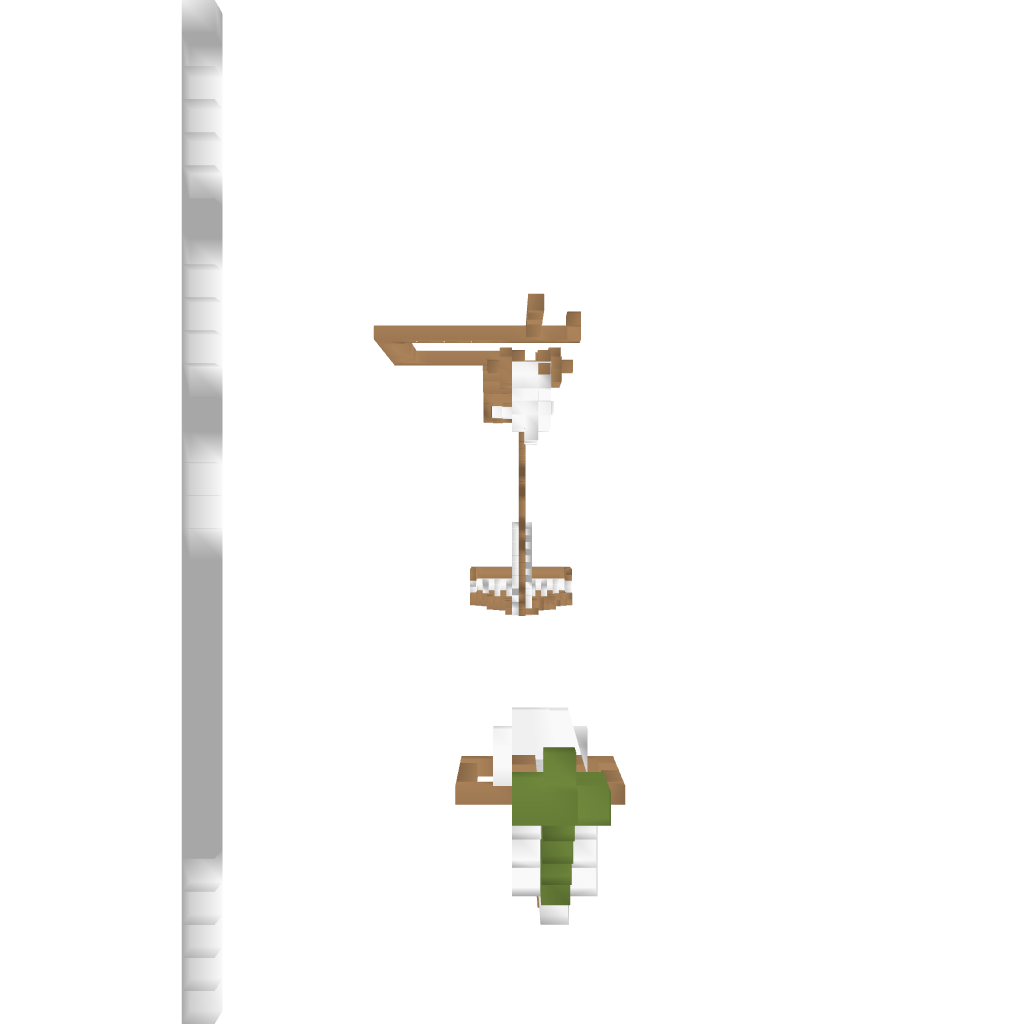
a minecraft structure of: Death Course bad low quality